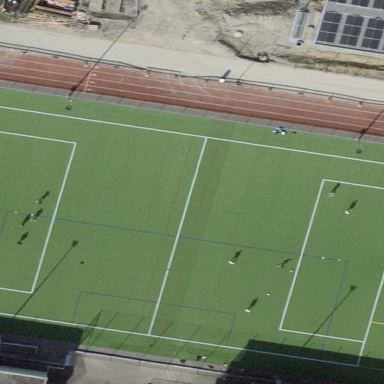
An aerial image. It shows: Soccer pitch designated for leisure and sports activities.